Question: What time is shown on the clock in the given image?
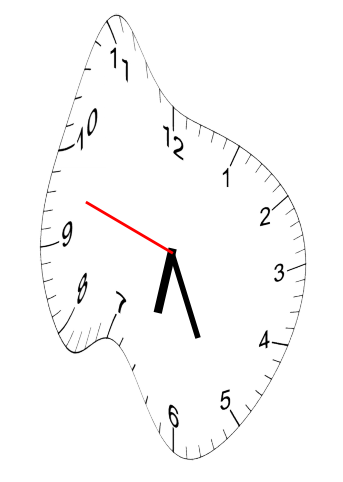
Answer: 06:25:48